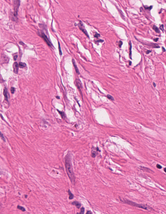
Tumor epithelial tissue: no
Tumor-associated stroma tissue: yes
Normal tissue: no